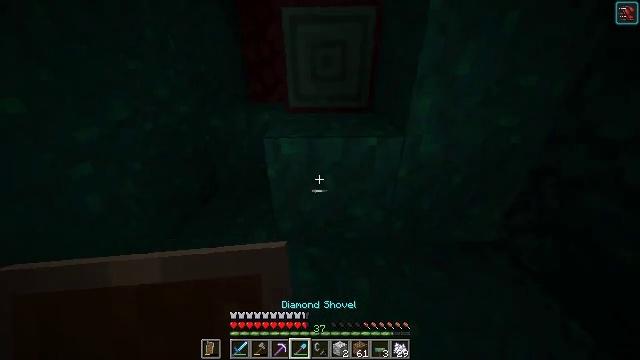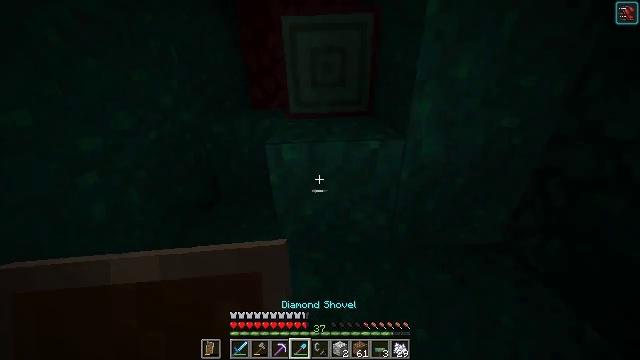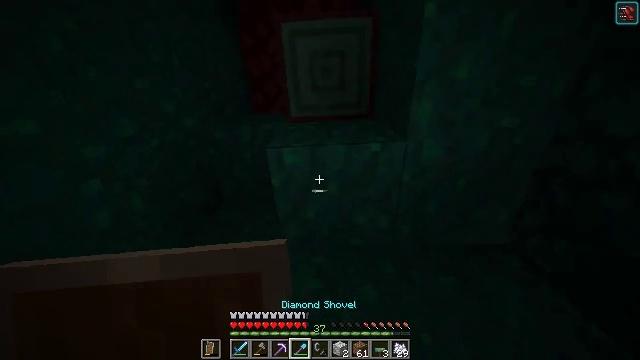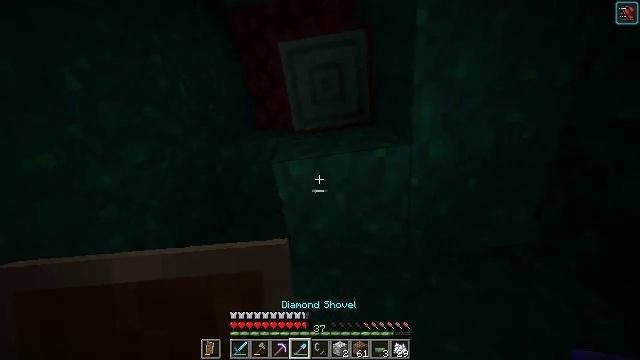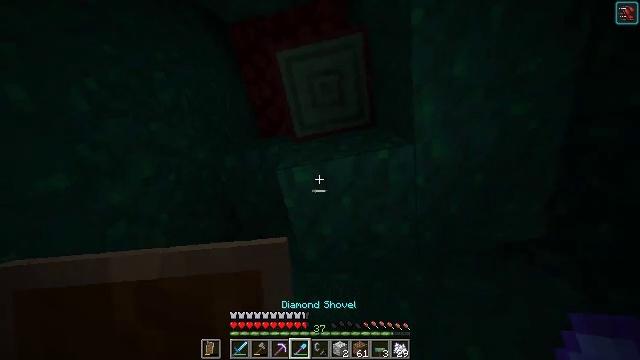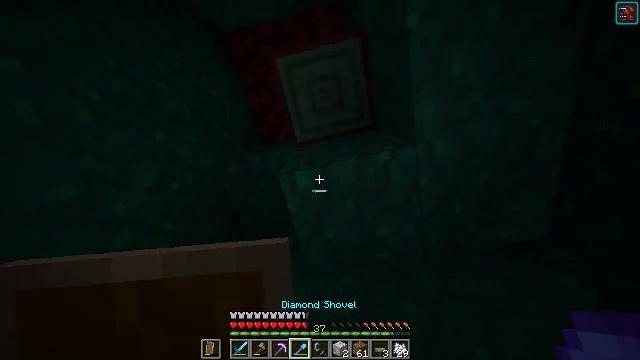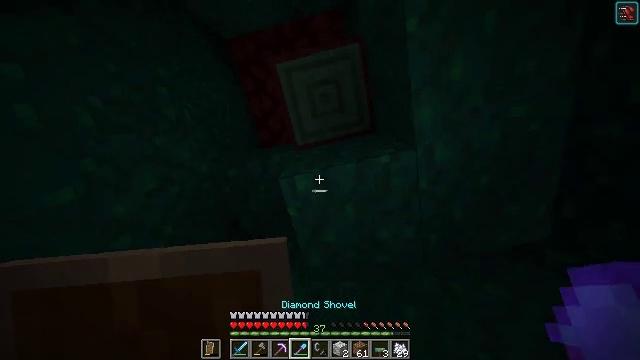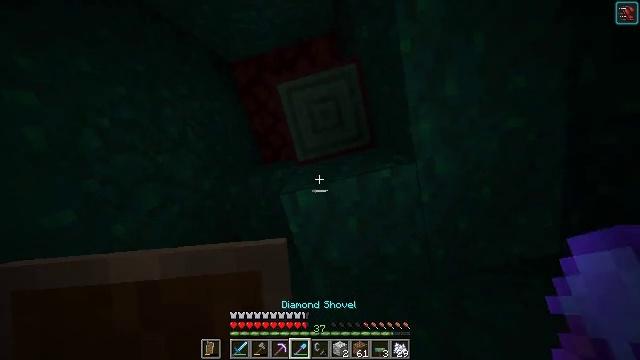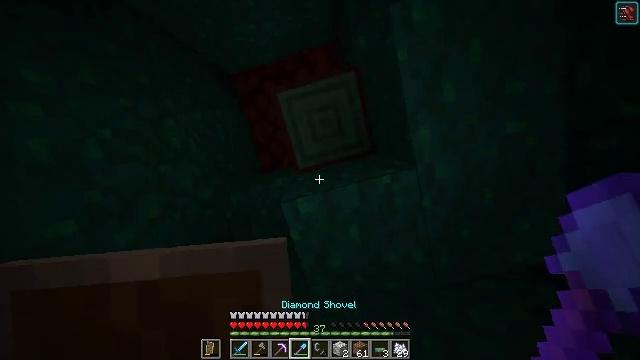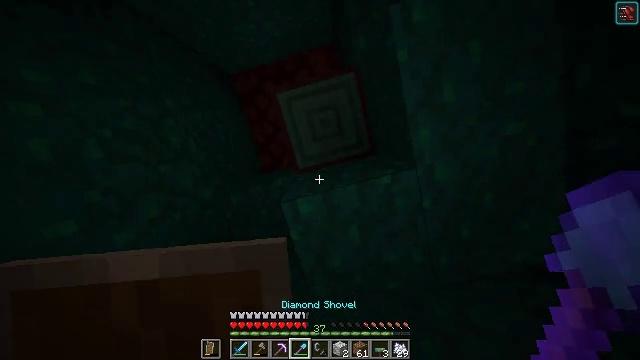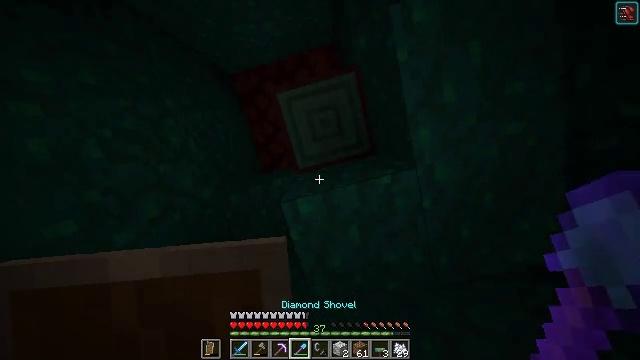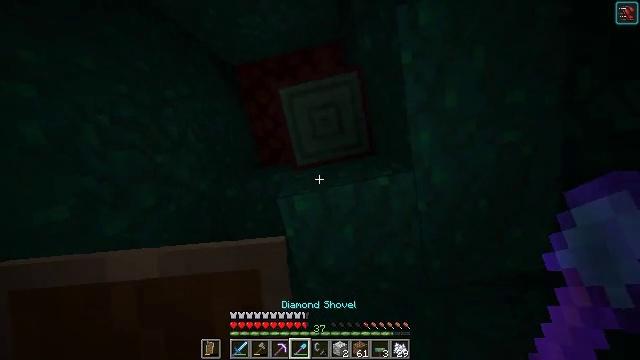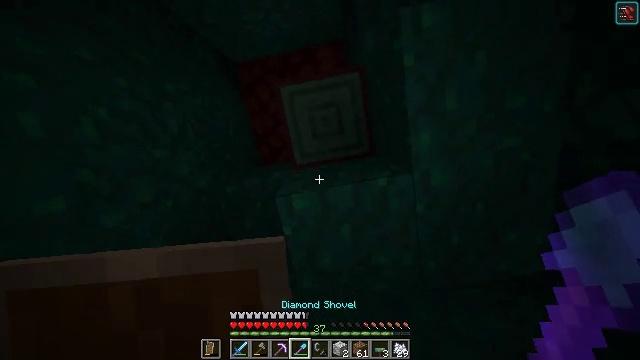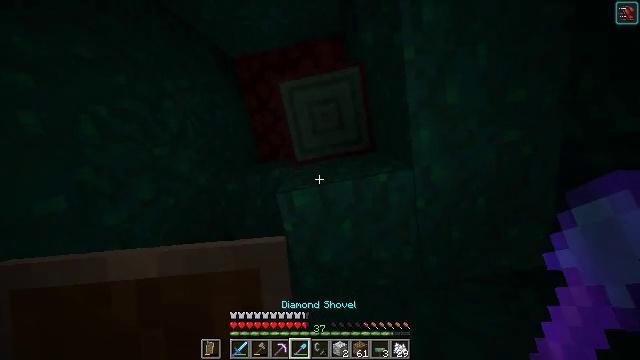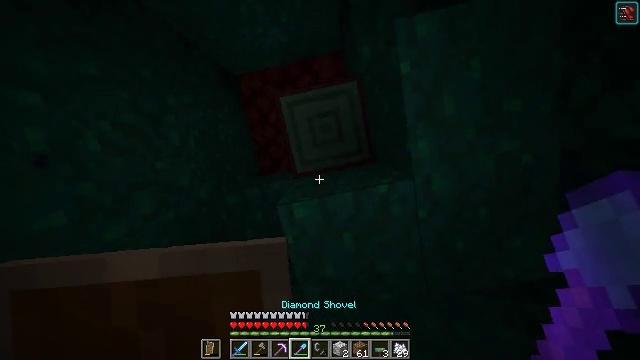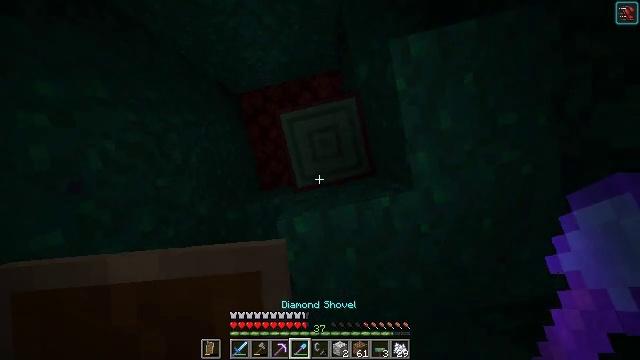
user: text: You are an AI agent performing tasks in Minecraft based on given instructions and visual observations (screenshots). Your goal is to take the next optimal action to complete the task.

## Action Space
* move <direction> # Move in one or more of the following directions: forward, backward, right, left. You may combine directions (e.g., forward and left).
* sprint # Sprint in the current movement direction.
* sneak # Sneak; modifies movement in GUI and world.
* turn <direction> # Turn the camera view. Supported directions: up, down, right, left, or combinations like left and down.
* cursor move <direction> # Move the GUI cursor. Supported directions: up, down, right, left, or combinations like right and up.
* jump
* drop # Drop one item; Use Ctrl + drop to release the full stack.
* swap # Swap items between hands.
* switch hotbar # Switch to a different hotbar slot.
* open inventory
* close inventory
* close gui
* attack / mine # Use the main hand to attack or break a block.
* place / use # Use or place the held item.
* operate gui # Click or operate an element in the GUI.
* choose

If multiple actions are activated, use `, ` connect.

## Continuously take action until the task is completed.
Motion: motion action
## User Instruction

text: Destroy the warped stem to gather materials.
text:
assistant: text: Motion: turn left and up
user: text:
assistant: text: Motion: turn left
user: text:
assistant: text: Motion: turn left and up
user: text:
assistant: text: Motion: turn left and up
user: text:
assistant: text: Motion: turn left and up
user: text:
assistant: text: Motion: turn up
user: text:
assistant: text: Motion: turn left and up
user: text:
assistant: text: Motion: turn up
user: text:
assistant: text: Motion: no_op
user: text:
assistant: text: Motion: no_op
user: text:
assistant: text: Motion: turn right
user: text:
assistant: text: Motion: turn right
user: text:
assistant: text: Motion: turn down
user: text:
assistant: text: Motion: turn up
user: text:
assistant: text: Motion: turn left and up
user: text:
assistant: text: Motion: turn up
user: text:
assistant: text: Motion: turn left and up
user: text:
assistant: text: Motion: turn up
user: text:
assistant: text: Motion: no_op
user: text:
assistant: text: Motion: no_op
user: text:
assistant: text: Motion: no_op
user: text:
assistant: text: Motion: no_op
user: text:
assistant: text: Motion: no_op
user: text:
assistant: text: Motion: no_op
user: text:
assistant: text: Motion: no_op
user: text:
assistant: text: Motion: no_op
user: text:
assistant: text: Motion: no_op
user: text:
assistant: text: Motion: no_op
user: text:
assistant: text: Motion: no_op
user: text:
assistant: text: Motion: no_op